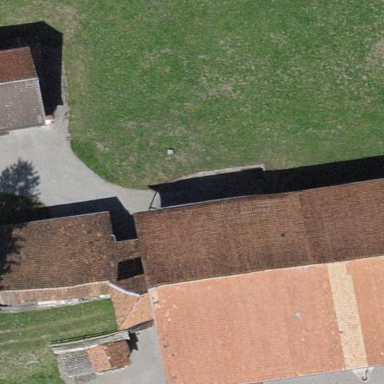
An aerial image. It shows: Farmyard area.